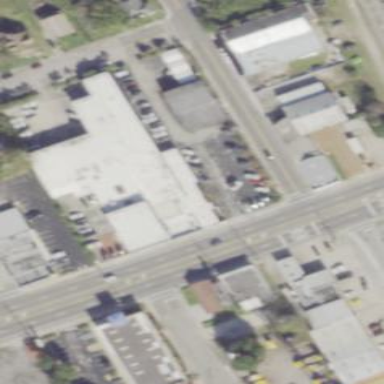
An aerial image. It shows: Building that houses car shop.